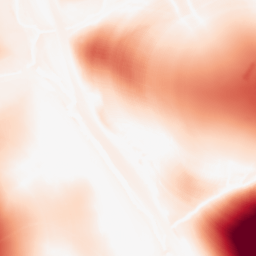
Category: morphological
Decomposition family: morphological
Decomposition parameters: operation: opening
size: 100
Upsampling method: quintic
Upsampling parameters: scale: 4
Upsampling scale: 4